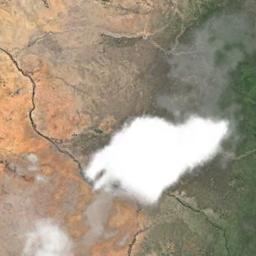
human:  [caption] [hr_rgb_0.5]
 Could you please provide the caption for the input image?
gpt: The white cloud is above bare and green land .

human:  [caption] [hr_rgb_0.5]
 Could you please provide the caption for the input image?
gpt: The stratus clouds and cumulus clouds are located above the land and part of the land is wasteland and part of the land is covered with vegetation .

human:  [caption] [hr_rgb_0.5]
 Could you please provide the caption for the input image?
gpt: White clouds on the ground where green and yellow intersect .

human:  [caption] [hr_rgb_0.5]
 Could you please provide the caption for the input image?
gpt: A large cloud of white clouds floated above the hills .

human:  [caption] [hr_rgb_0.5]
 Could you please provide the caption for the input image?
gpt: One piece of thick white cloud over a river .